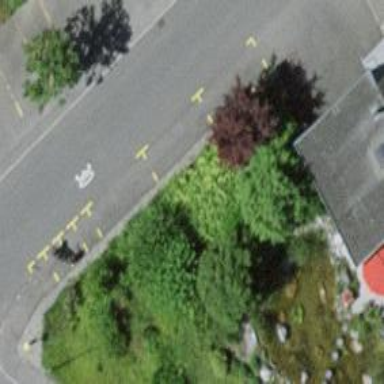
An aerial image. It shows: Street side parking area.